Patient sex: F
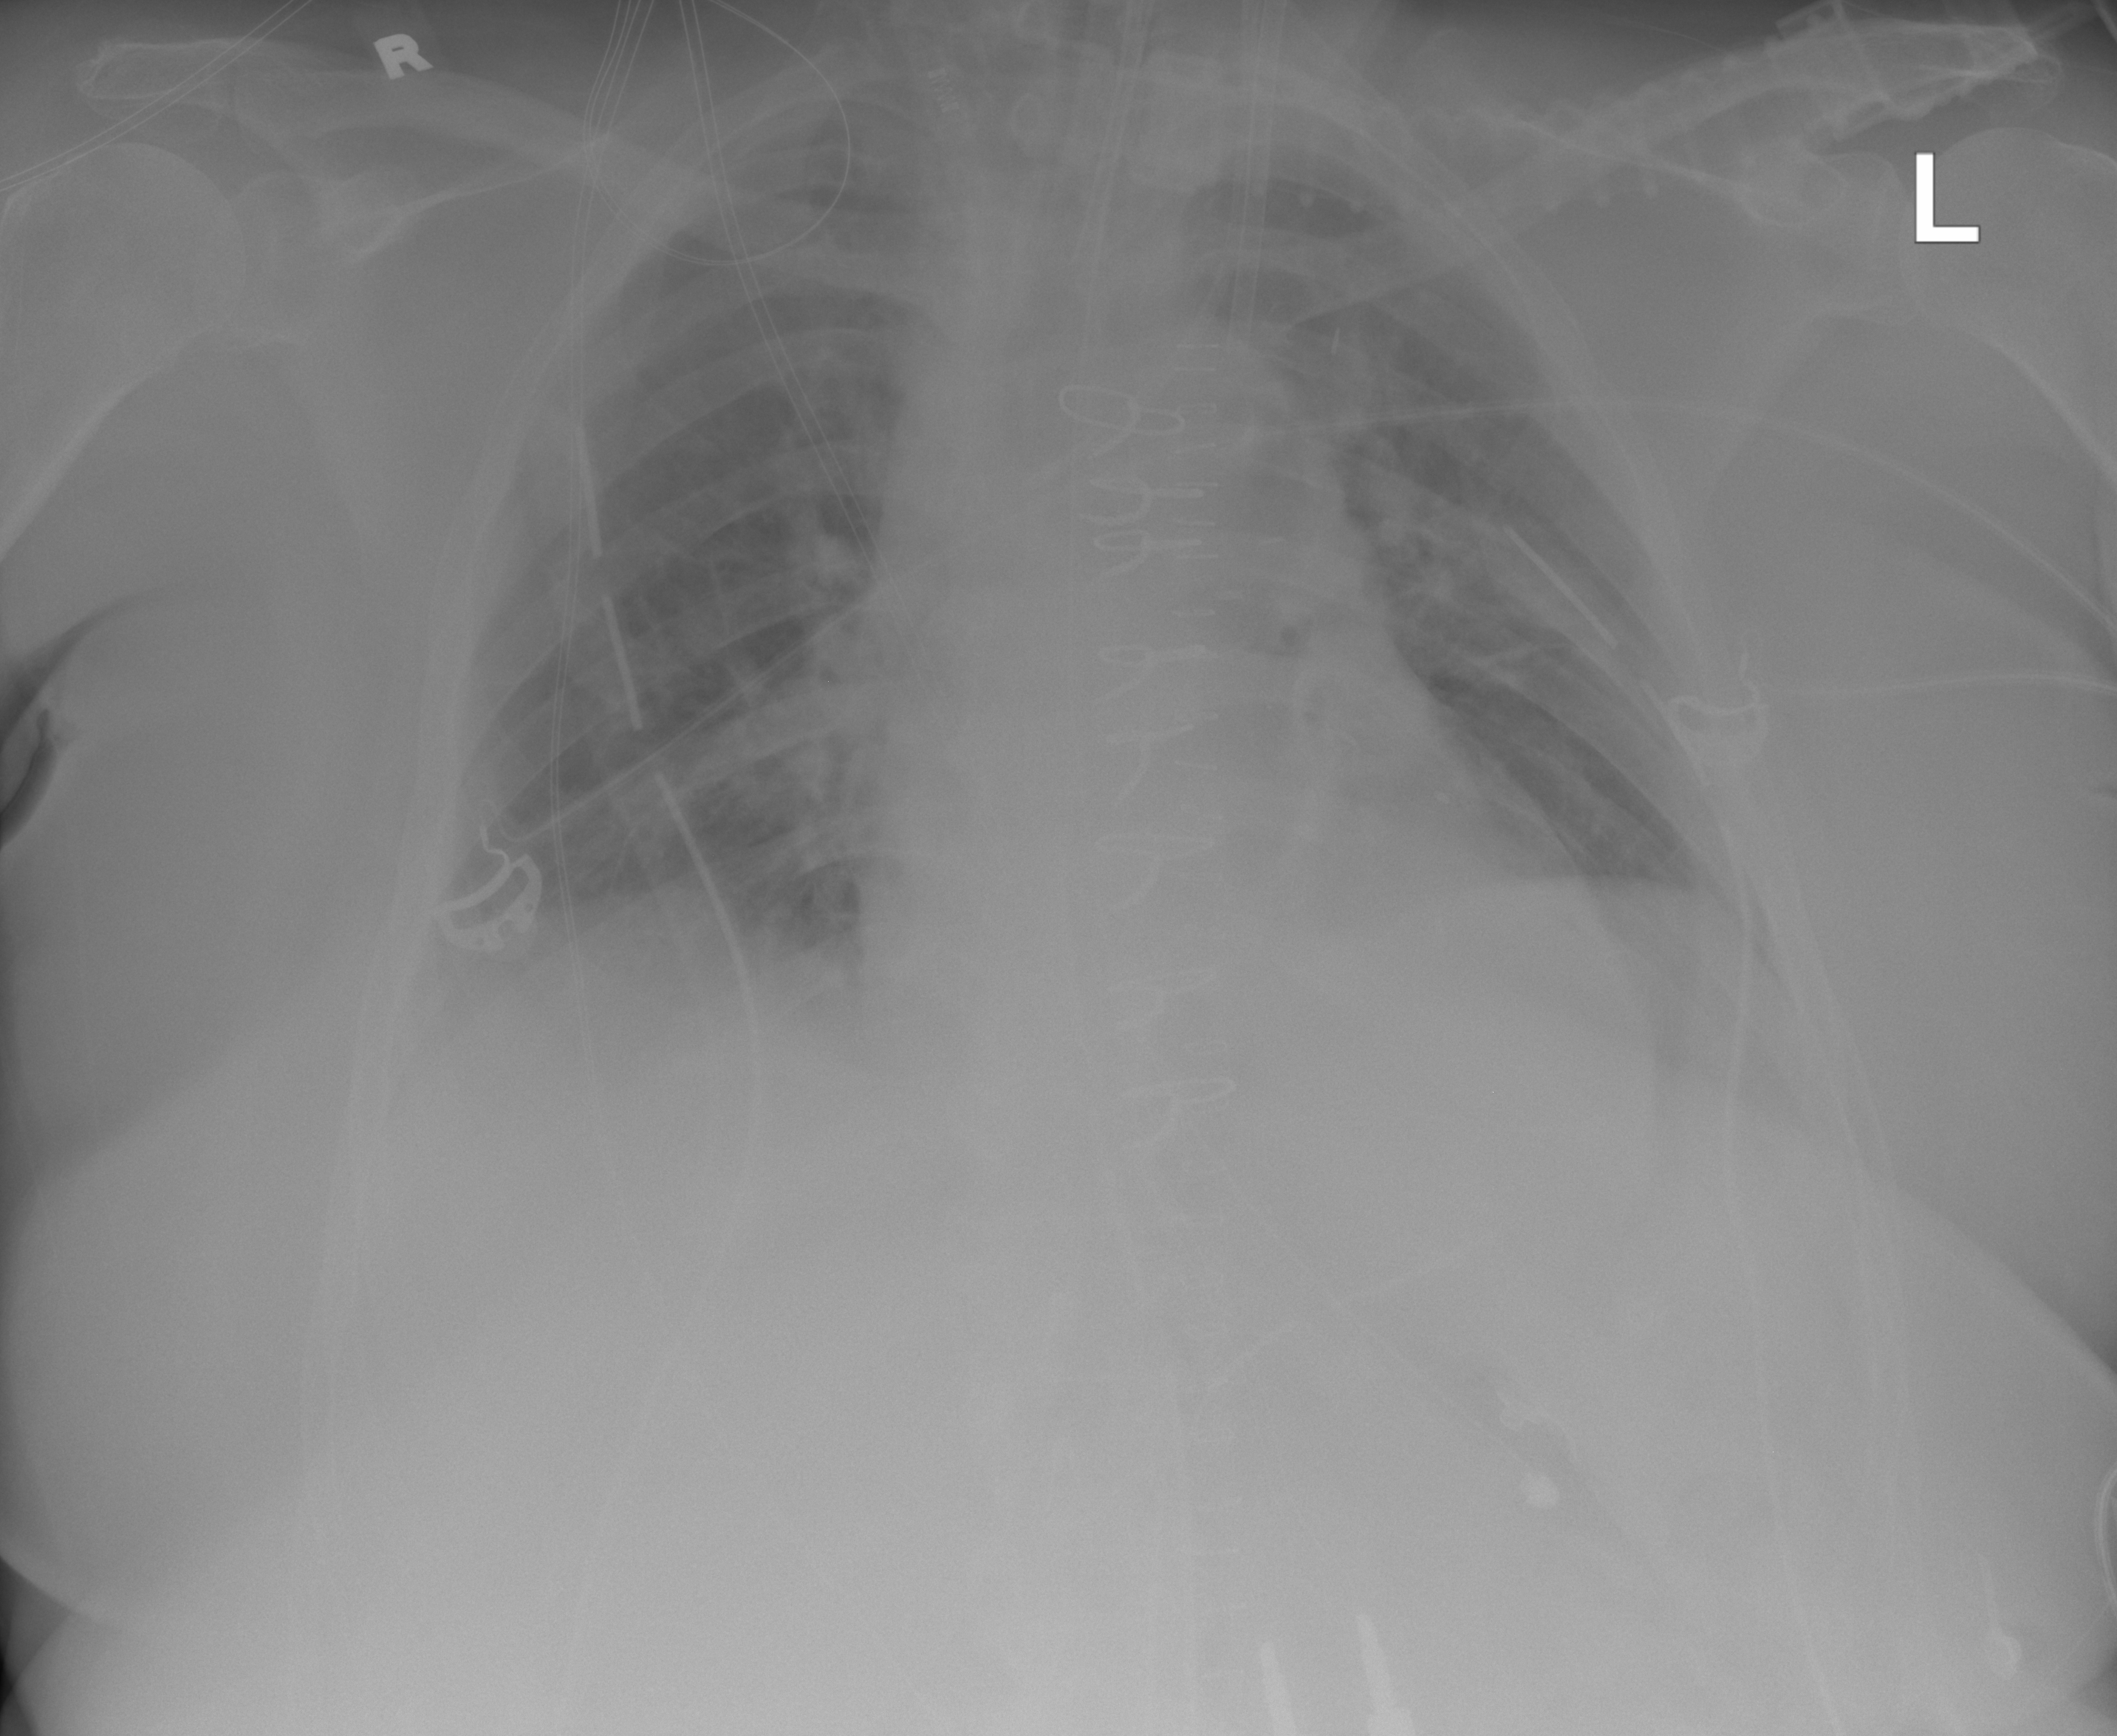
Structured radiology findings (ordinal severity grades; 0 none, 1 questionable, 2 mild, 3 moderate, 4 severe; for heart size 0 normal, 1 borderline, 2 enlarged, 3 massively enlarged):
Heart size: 1
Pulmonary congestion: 2
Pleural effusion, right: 2
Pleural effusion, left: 0
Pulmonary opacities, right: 0
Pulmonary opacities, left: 0
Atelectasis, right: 2
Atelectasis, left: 0